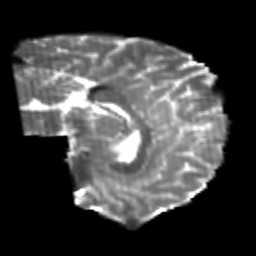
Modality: T2w
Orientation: sagittal
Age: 25
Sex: male
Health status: healthy
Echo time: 0.074 s